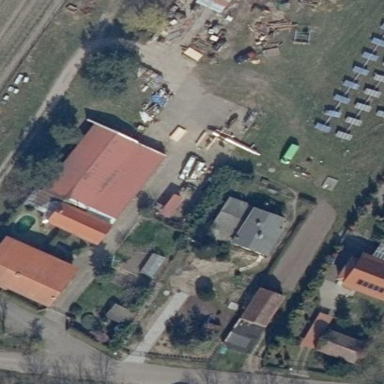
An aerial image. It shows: Farmyard area.